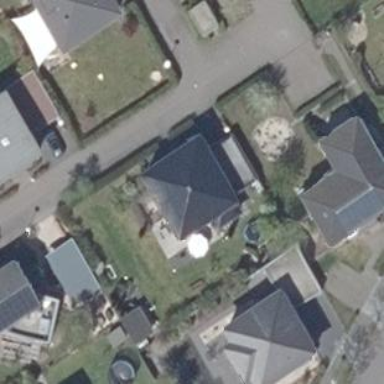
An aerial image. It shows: Detached building with pyramidal roof shape.